Question: I'm working on a game and have a function that checks for valid audio files before attempting to load them. The function looks like this:
'''
def load_sound(name):
class NoneSound:
def play(self): pass
if not pygame.mixer or not pygame.mixer.get_init():
return NoneSound()
fullname = os.path.join('data', name)
try:
sound = pygame.mixer.Sound(fullname)
except pygame.error:
print('Cannot load sound:', fullname)
raise SystemExit
return sound
'''
The object being passed into this function is simply:
'''
fire = load_sound("sounds/laser.wav")
'''
The py file is in a folder that also contains a folder called data. Nested in that are several folders, one of which is "sounds". The laser.wav file is in that folder:

The function fails with an error:
'''
Cannot load sound: data\sounds/laser.wav
'''
Why is python adding a \ after data when it should be a /?
When I load files directly, they load fine, such as this:
'''
music = pygame.mixer.music.load("data/music/Zone_66_Theme.ogg")
'''
More specifically, why is the file not found?
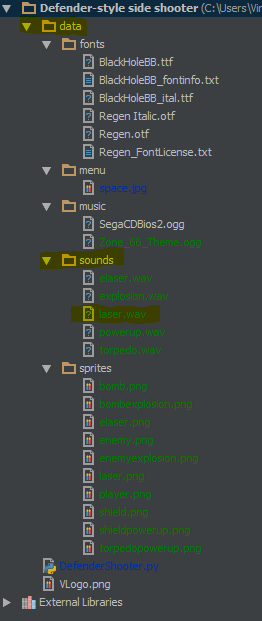
Answer: So it turns out the code is good, it's the WAV file that is the issue. I converted the laser.wav into an OGG file and now the file loads fine.